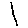
Label: line